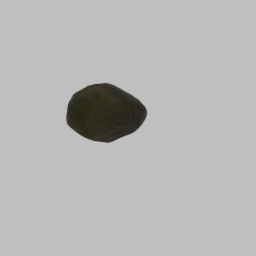
Label: nature